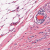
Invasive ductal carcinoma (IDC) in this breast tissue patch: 0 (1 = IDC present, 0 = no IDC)